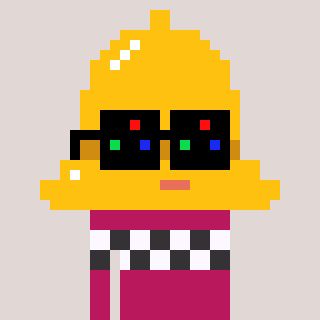
a pixel art character with square black sunglasses, a bell-shaped head and a darkpink-colored body on a warm background